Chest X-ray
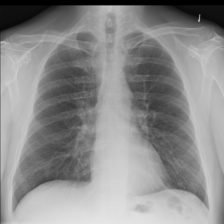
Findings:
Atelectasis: negative
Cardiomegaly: negative
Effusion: negative
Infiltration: positive
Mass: negative
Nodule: negative
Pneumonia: negative
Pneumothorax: negative
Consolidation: negative
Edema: negative
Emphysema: negative
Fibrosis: negative
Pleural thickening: negative
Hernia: negative